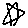
Label: star